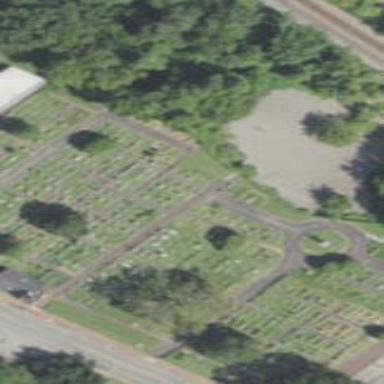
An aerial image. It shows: Cemetery.